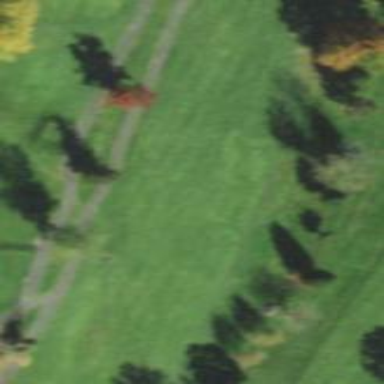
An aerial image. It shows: Golf fairway surrounded by grass.